Question: I am trying to create neural network and I am using aforge framework. I have 3 inputs, 20 outputs data. inputs like this: 0.4397 1.4492 0.57 , 0.4296 1.5271 0.615 etc. And outputs data like this: [0,0,0,0,1,0,0,0,0,0,0,0,0,0,0,0,0,0,0,0] , [0,1,0,0,0,0,0,0,0,0,0,0,0,0,0,0,0,0,0,0] etc. I am calculating outputs look like:
I know, outputs must getting [0,1] but here [-1,1]. I have normalized train data(divide 100) and output data(divide 100).
What is my problem? Thanks in advance. (sorry my english)
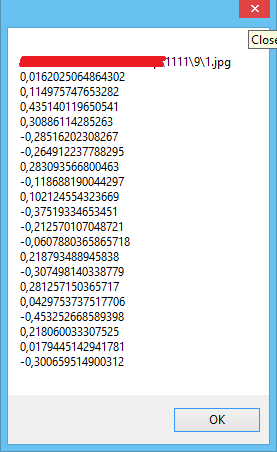
Answer: The output of each node of a multi-layer perceptron (which i suppose you are using) does not lie in [0, 1] or [-1, 1], but in [-, +]. In this way MLPs can perform either regression or classification. In your case, since you are using it for a classification problem, the output is passed through an activation function, which limits the output to a specific interval.
Two commonly used such functions are the sigmoid function and the hyperbolic tangent function, which map the output to [0, 1] and [-1, 1] respectively. In your case, the framework most likely uses the hyperbolic functions as default activation. You find that parameter and it is to sigmoid/logistic or something similar.
PS: Regardless of the above, are you sure the problem you are trying to solve is formulated correctly?? 3 inputs and 20 outputs seems very unlikely for a classification problem.